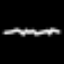
Label: squiggle